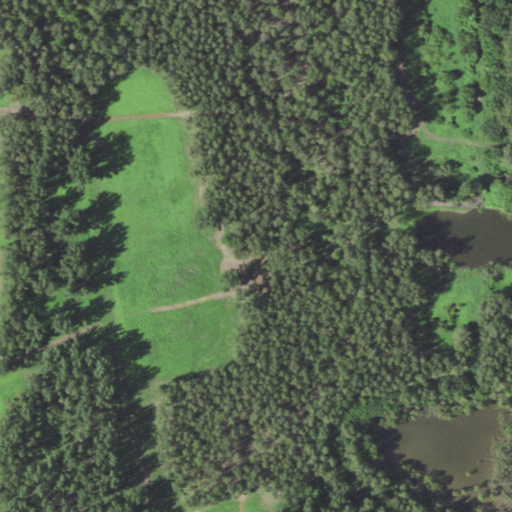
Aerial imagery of island in Illinois named Meissner Island containing woody wetlands, cultivated crops, herbaceous wetlands, pasture, open water, grassland, and deciduous forest